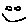
Label: smiley face